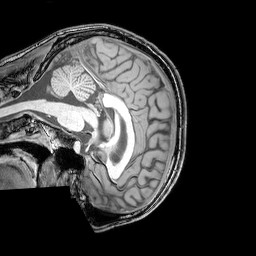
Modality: T1w
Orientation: sagittal
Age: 25
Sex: male
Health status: healthy
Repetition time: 0.081 s
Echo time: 0.037 s